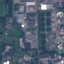
Land use / land cover class: Industrial